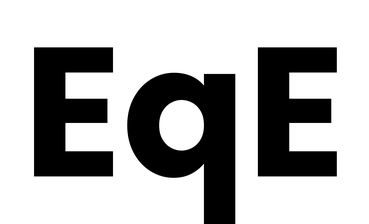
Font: Poppins-Bold